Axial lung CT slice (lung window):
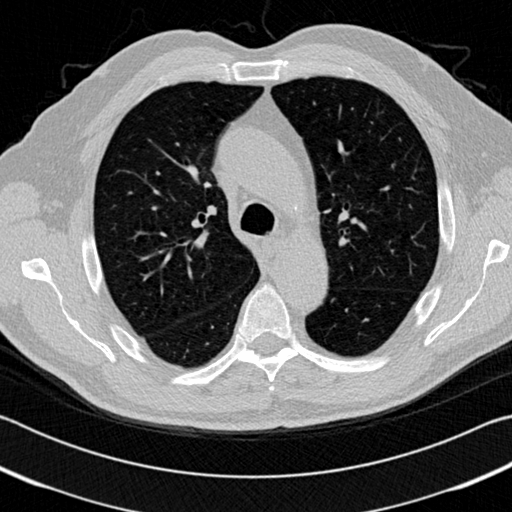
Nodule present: no